Field crop: maize
Growth stage: 1
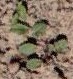
Species: convolvulus